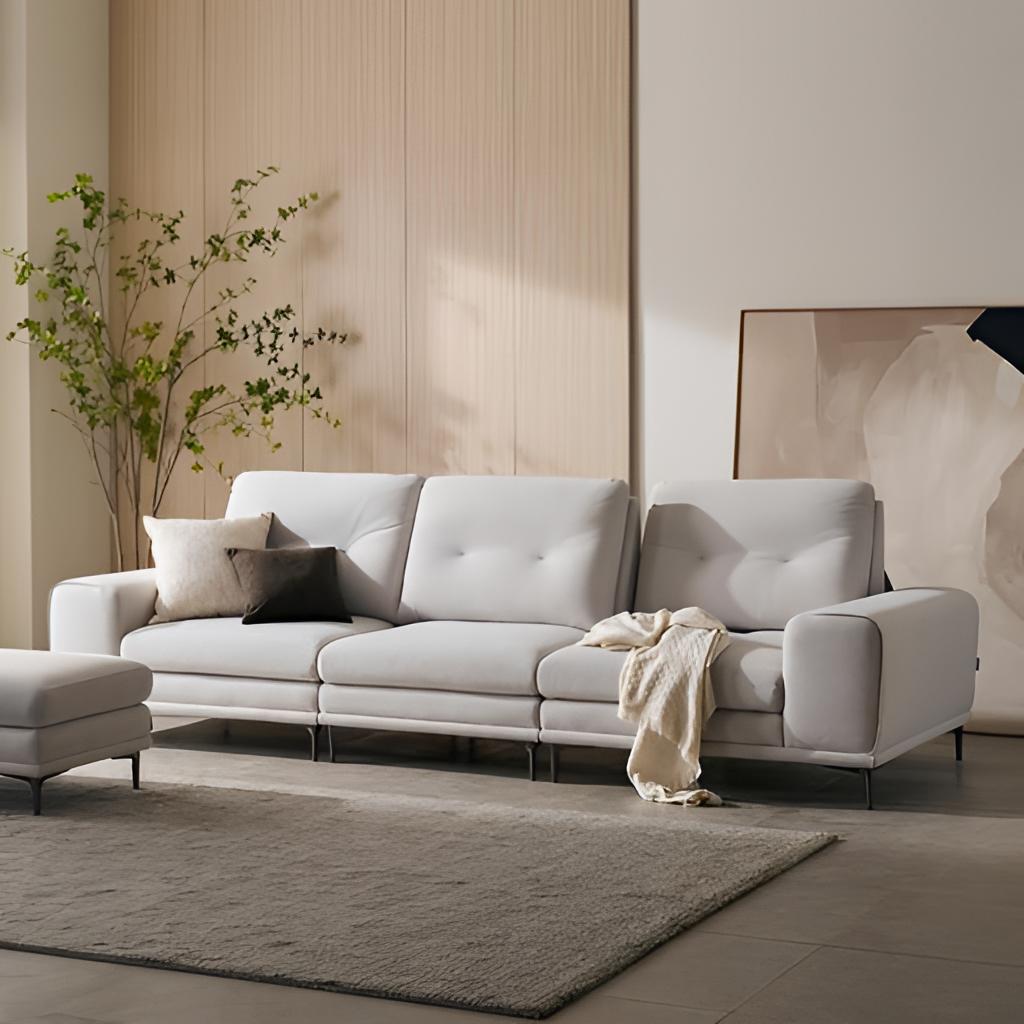
living room, fabric sofa, gray tile flooring, with solid pattern, modern, wood wallpaper, with vertical panel pattern